Question: I was trying to use <URL> in my sample project ...
It looks Fine as this <URL> .
> threesixty.js
'''
threeSixty = {
init: function() {
this._vr = new AC.VR('viewer', 'images/optimized/Seq_v04_640x378_##.jpg', 72, {
invert: true
});
},
didShow: function() {
this.init();
},
willHide: function() {
recycleObjectValueForKey(this, "_vr");
},
shouldCache: function() {
return false;
}
}
if (!window.isLoaded) {
window.addEventListener("load", function() {
threeSixty.init();
}, false);
}
'''
It load Seq_v04_640x378_01.jpg ~ Seq_v04_640x378_72.jpg
But I was curious , if I want add another picture to display 360
How to change picture name ???
Thanks for any reply or answer : )
Webber
//

And there are 72 pics in "optimized" dictionary
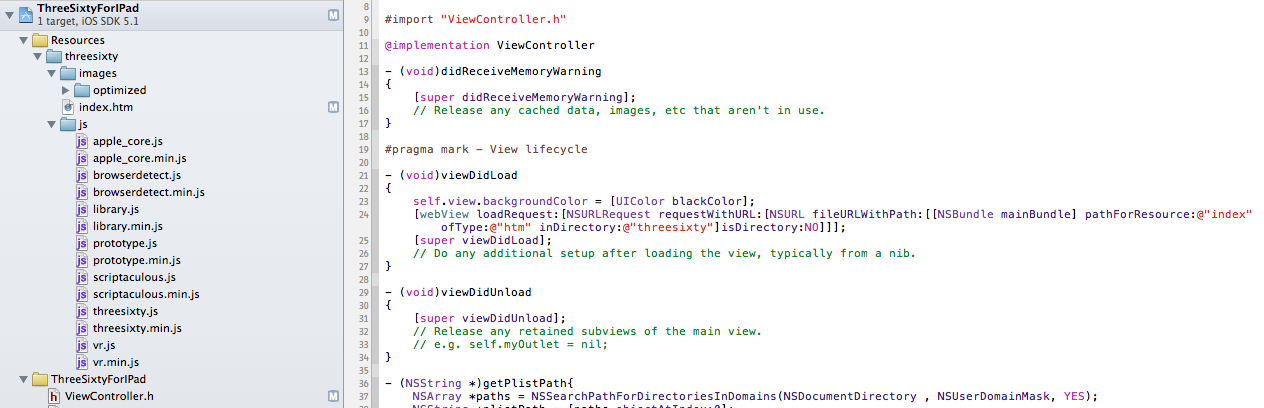
Answer: You have to edit 'threesixty.js': inside the 'new AC.VR( ... )' function call, it's enough to replace:
- 'images/optimized/Seq_v04_640x378_##.jpg'- '72'
as second and third arg, respectively.
Just make sure you placed the files in the right place, that is, a subdirectory of the "threesixty" dir in your project.
If,say, your image sequence files are named:
- - - -
Then you'll have to write:
- 'images/optimized/frame0###.jpg'- '360'
Then, add all your files to the 'threesixty/images/optimized/' dir using XCode menu item "Project->Add to project" (CMD+Alt+A).
This way you don't have to rename all your sequence (provided that the files have a name pattern).